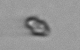
Label: Heterocapsa_rotundata